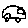
Label: car